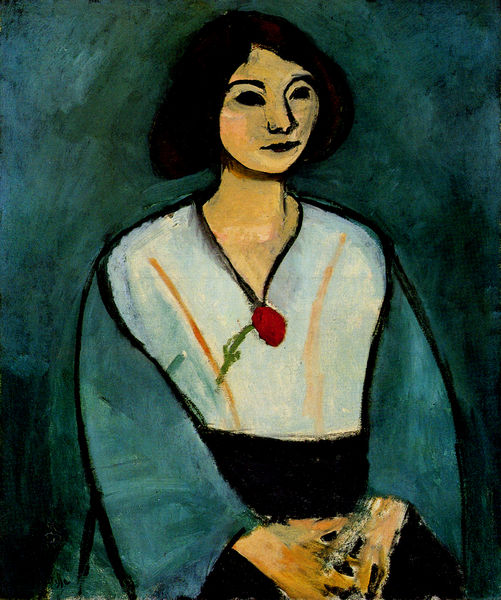
Titel: La dame en vert
Künstler: Henri Matisse
Standort: Sankt Petersburg
Institution: Musée de l'Ermitage
Schlagwörter: blau, grün, blume, frau, haar, schwarz, weiss, dame, gürtel, rose, rot, gesicht, hände, japan, kontur, kimono